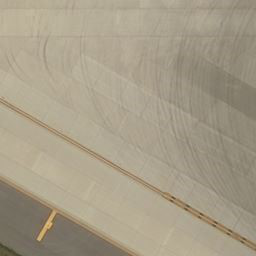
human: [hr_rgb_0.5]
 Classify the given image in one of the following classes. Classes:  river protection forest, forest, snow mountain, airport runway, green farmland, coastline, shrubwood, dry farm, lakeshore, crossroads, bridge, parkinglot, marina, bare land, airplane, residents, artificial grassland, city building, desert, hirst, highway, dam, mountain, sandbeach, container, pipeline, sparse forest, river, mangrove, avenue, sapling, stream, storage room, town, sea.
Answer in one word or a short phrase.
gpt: airport runway